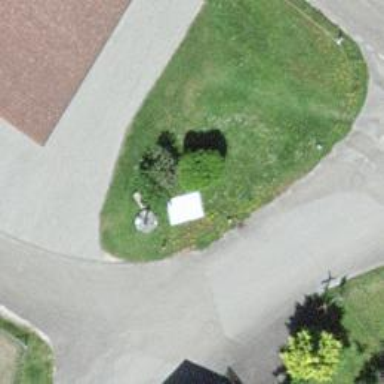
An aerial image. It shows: Wayside cross with historic significance.